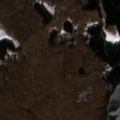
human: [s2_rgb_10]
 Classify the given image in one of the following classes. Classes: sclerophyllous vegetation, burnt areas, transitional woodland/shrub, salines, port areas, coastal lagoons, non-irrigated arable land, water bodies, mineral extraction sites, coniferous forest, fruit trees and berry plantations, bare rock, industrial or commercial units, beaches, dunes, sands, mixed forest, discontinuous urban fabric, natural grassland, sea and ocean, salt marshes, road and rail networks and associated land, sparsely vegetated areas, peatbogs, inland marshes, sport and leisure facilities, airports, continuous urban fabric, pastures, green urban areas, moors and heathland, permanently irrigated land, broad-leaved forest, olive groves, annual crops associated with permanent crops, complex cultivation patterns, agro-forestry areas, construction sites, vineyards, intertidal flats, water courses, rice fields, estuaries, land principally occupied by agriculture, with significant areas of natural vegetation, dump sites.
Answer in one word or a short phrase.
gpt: pastures, coniferous forest, mixed forest, water bodies